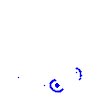
Particle: proton